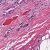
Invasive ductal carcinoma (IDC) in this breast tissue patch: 0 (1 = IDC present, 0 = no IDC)